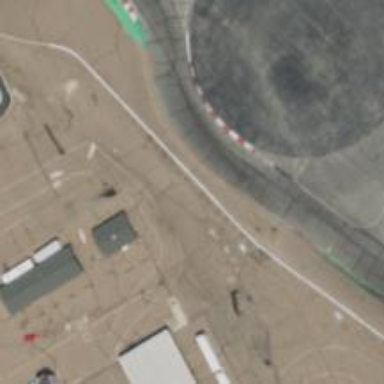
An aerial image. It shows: Motor sport raceway.